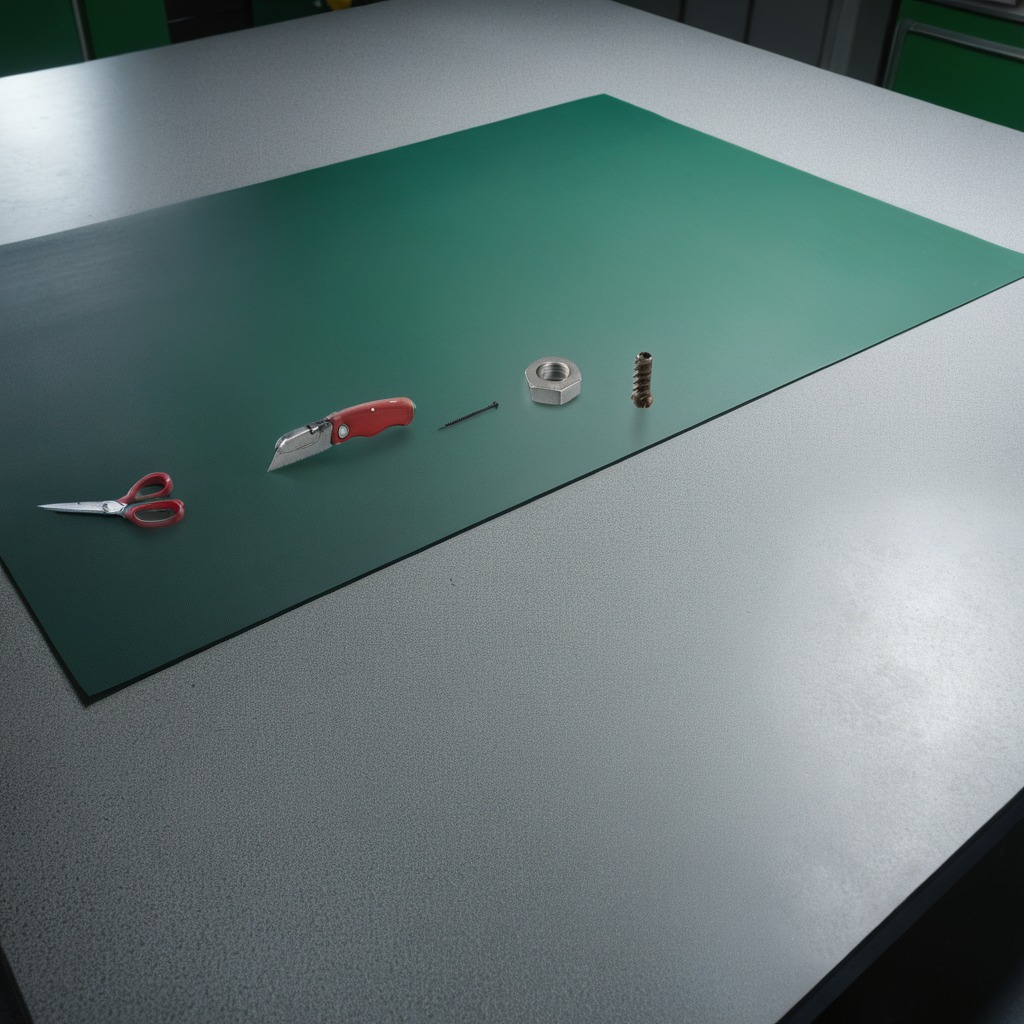
A utility knife, a metal machine screw, an iron nail, a metal nut, and a pair of scissors are lying on the clean granite tabletop covered with a green rubber mat inside a workshop under bright overhead lighting crisp shadows high clarity worn but beneath the mat